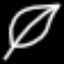
Label: leaf